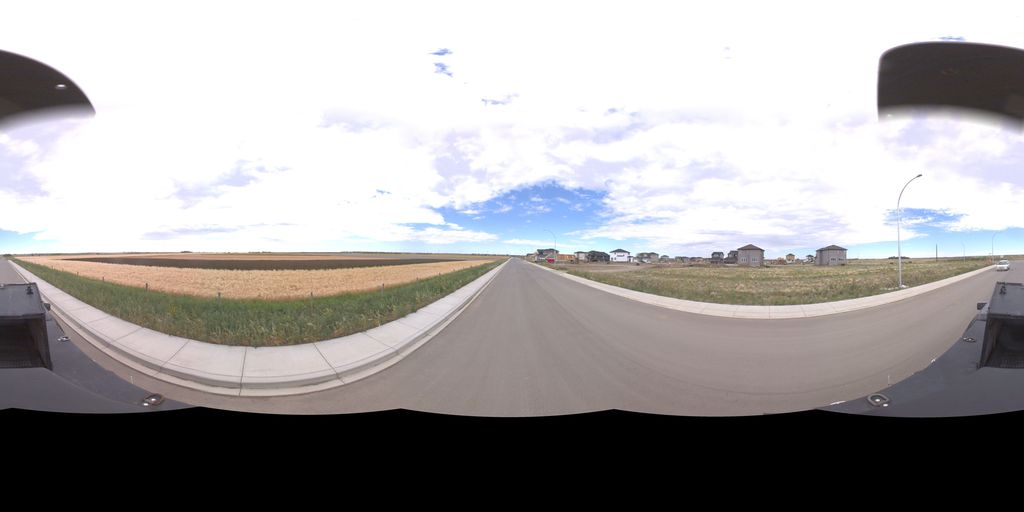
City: saskatoon